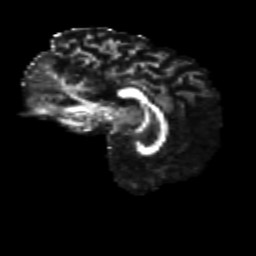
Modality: FA
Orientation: sagittal
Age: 25
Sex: male
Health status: healthy
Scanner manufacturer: siemens
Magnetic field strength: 3 T
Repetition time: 8.6 s
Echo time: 0.095 s